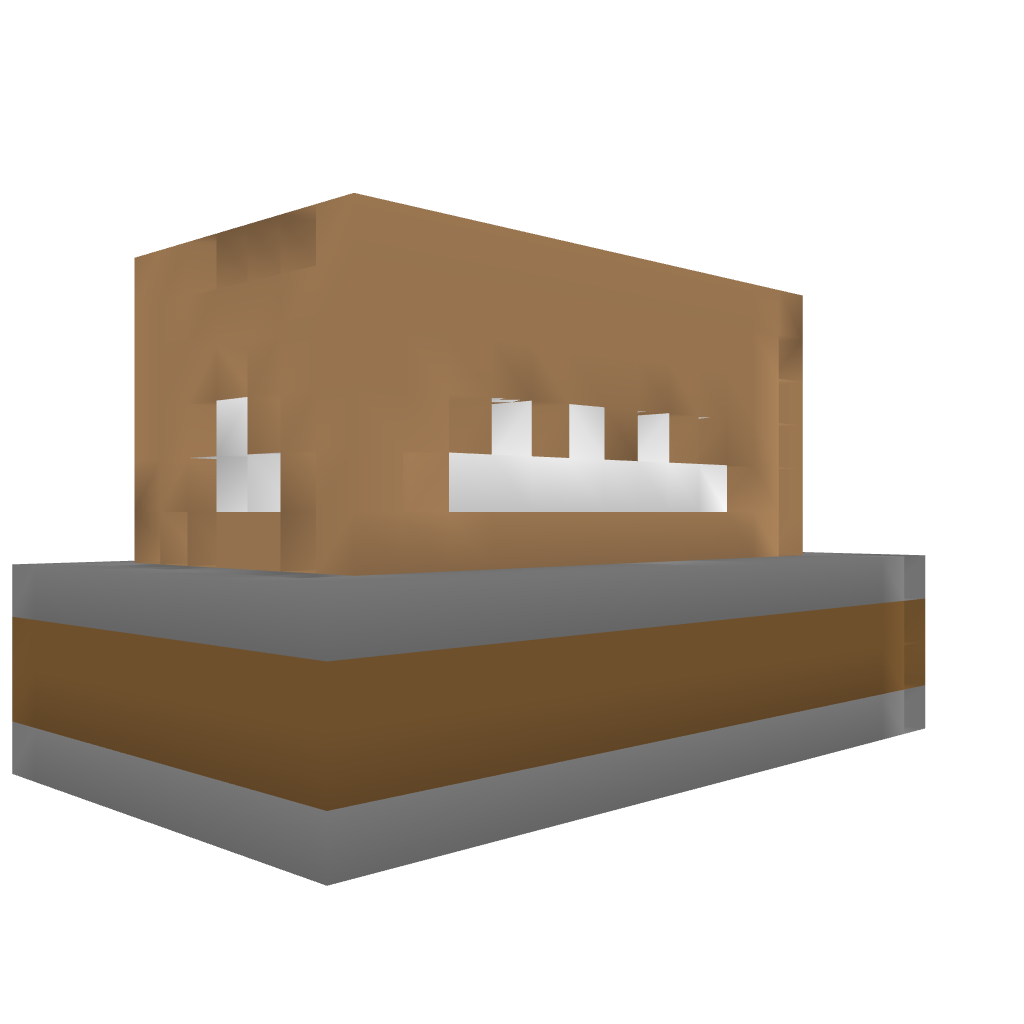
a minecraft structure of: Office cube wooden house no roof 40% earth below